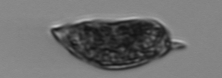
Label: Prorocentrum_micans